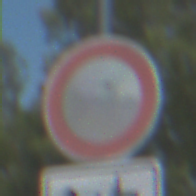
Verkehrszeichen: VerbotFahrzeugeAllerArt
Zusatzzeichen unten: MehrspurigeFahrzeugeFrei9
Umgebung: Outdoor, Nature
Tageszeit: Midday
Wetter: Clear
Licht: Natural
Jahreszeit: NotSpecified
Kontrast: HighContrast